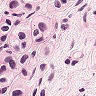
Metastatic tissue present: yes